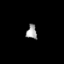
Tissue: prostate
Cell type: Myeloid cells
Senescence score: 0.3145
Nuclear area (px): 147
Mean DAPI intensity: 155.02